Question: I am using a databound DataList in ASP.NET C# to create a tag cloud. Is there a way to make sure that each tag is rendered properly..i.e - have documentation and process and team composition on one line as the tag cloud grows? Here's my code - many thanks for your help!
'''
<div style="padding-left: 25px; padding-right: 25px; text-align: center;">
<asp:listview runat="server" ID="ListView1" ItemPlaceholderID="itemPlaceHolder">
<LayoutTemplate>
<asp:PlaceHolder runat="server" ID="itemPlaceHolder"></asp:PlaceHolder>
</LayoutTemplate>
<ItemTemplate>
<a href='<%# GenerateNegativeStoryDetails(Eval("Tag")) %>' style="color: #ff0000; text-align: center; margin: 15px; line-height: 30px; text-decoration:none; font-size: <%# GetTagSize(Convert.ToDouble(Eval("weight"))) %>"><%# Eval("Tag") %></a>
</ItemTemplate>
<EmptyDataTemplate>
<asp:Label ID="negative_tags" runat="server" style="color: #ff0000;" Text="[NO NEGATIVE TAGS FOUND]"></asp:Label>
</EmptyDataTemplate>
</asp:listview>
</div>
<br />
<div style="padding-left: 25px; padding-right: 25px; text-align: center;">
<asp:listview runat="server" ID="ListView2" ItemPlaceholderID="itemPlaceHolder">
<LayoutTemplate>
<asp:PlaceHolder runat="server" ID="itemPlaceHolder"></asp:PlaceHolder>
</LayoutTemplate>
<ItemTemplate>
<a href='<%# GeneratePositiveStoryDetails(Eval("Tag")) %>' style="color: #33cc00; text-align: center; margin: 15px; line-height: 3px; text-decoration:none; font-size: <%# GetTagSize(Convert.ToDouble(Eval("weight"))) %>"><%# Eval("Tag") %></a>
</ItemTemplate>
<EmptyDataTemplate>
<asp:Label ID="positive_tags" runat="server" style="color: #33cc00;" Text="[NO POSITIVE TAGS FOUND]"></asp:Label>
</EmptyDataTemplate>
</asp:listview>
</div>
'''

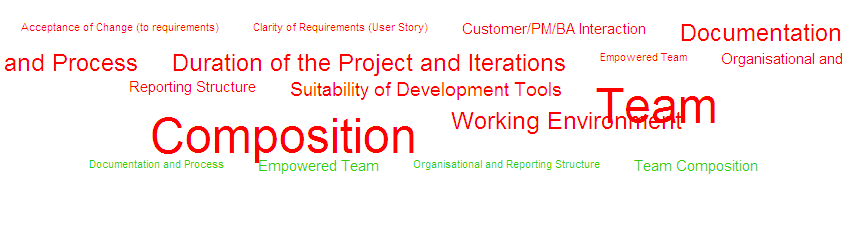
Answer: Consider styling the element wrapping each individual phrase with the style:
'''
white-space:nowrap
'''